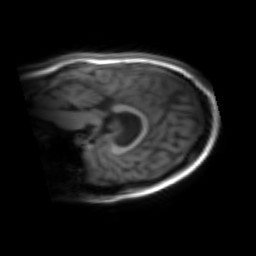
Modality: inplaneT1
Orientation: sagittal
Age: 22
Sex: female
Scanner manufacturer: siemens
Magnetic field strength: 3 T
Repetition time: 1.2 s
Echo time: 0.00251 s